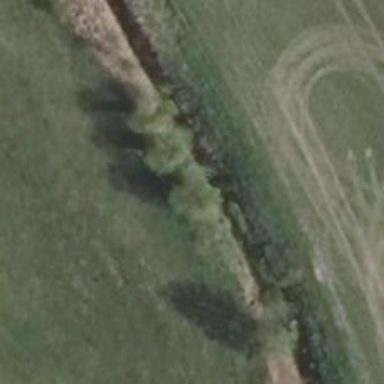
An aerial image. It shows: Broadleaved tree in natural setting.